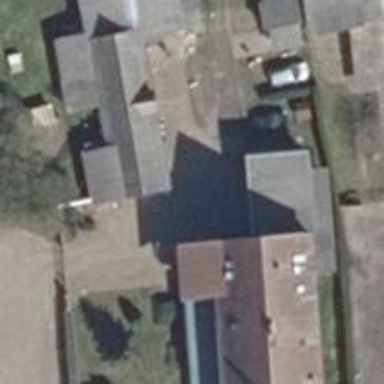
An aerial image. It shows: Building.